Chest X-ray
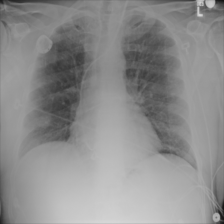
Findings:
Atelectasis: negative
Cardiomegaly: negative
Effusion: negative
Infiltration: negative
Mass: negative
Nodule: negative
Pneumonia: negative
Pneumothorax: negative
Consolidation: negative
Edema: negative
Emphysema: negative
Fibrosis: negative
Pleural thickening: negative
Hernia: negative